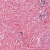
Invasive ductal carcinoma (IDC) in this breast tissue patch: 0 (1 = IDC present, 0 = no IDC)